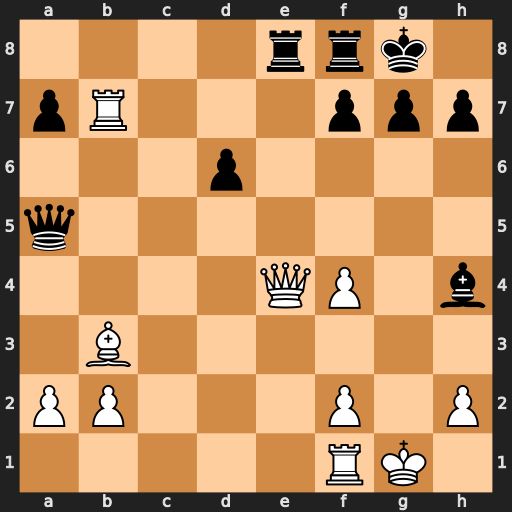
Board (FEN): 4rrk1/pR3ppp/3p4/q7/4QP1b/1B6/PP3P1P/5RK1
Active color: w
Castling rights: -
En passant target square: -
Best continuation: Bxf7+ Rxf7 Qxe8+